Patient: sex M, age 76
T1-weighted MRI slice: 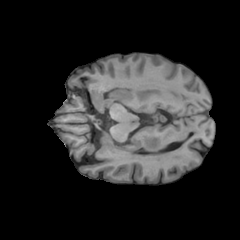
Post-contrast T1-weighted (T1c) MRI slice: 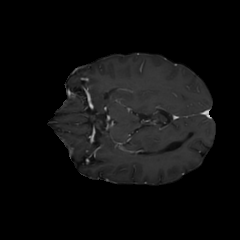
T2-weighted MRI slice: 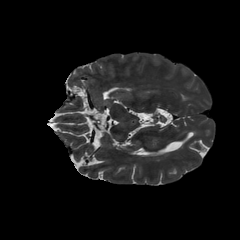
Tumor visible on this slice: no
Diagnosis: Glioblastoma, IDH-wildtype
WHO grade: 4